Aerial crown-view tile of a tropical tree (Barro Colorado Island, Panama), acquired 20241014:
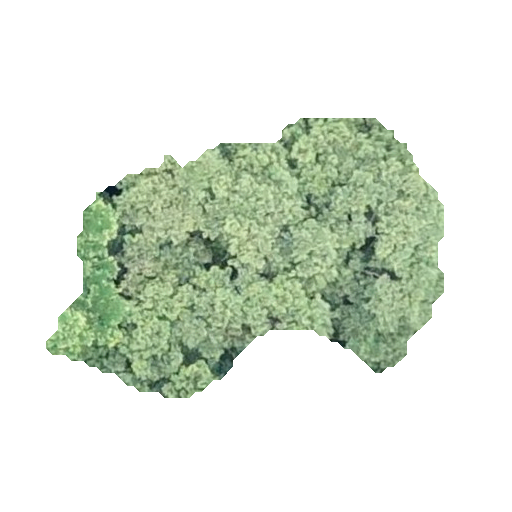
Species: Luehea seemannii
GBIF accepted scientific name: Luehea seemannii
Crown area: 117.193 m²